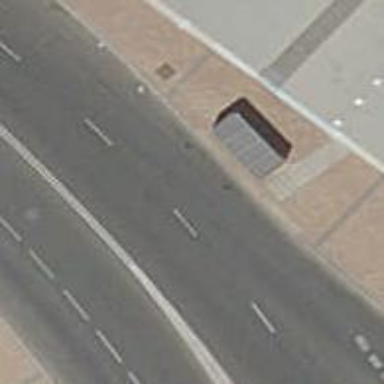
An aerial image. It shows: Bus stop with platform for public transport.